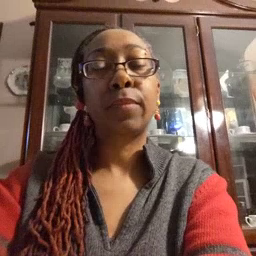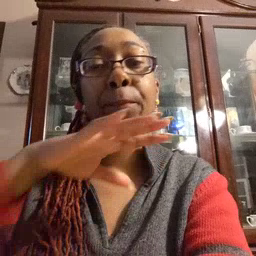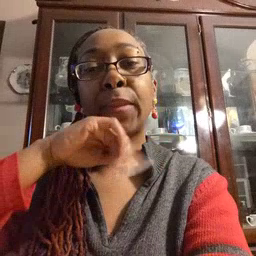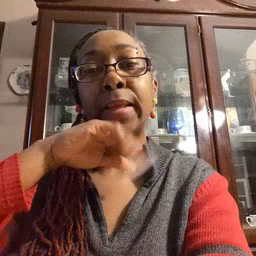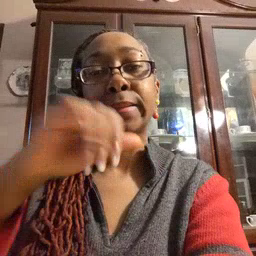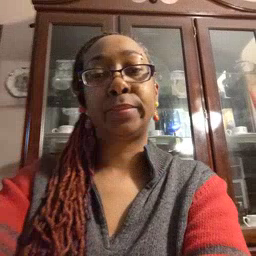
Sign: pig